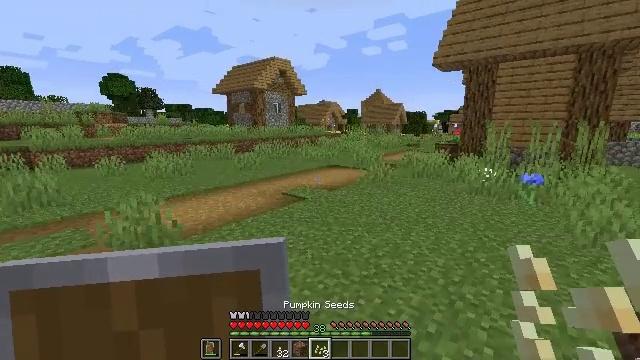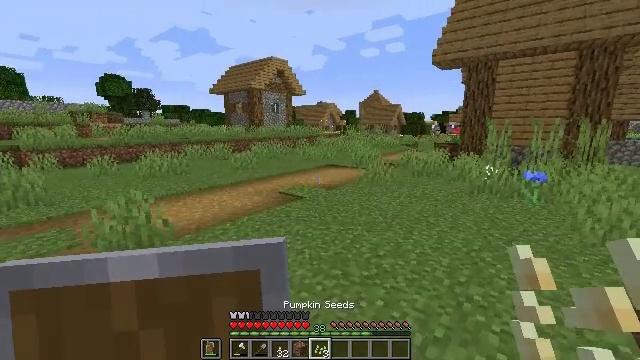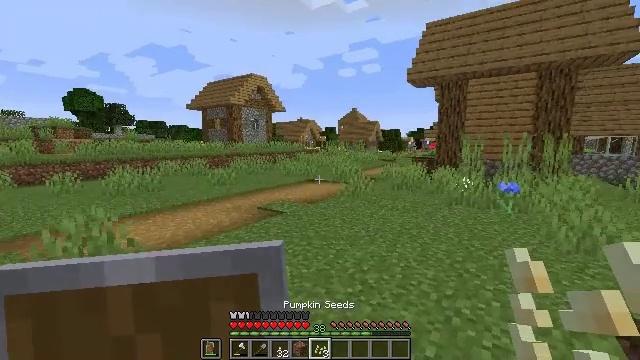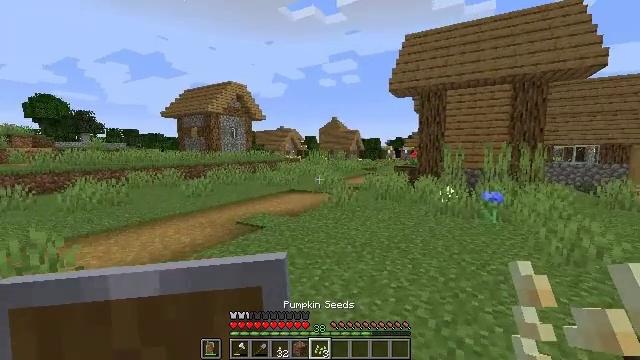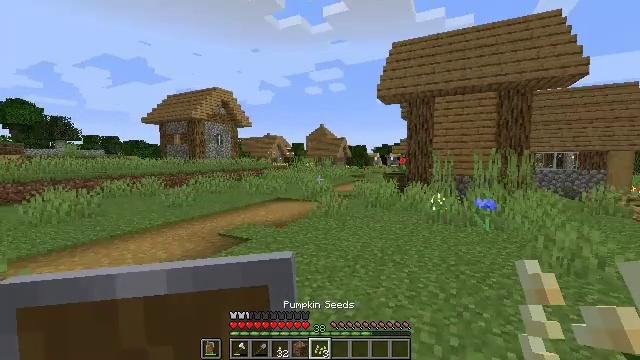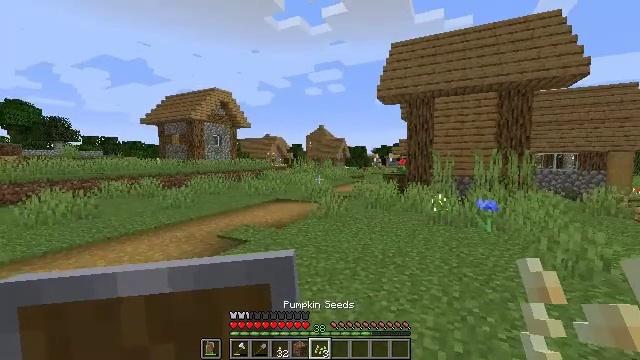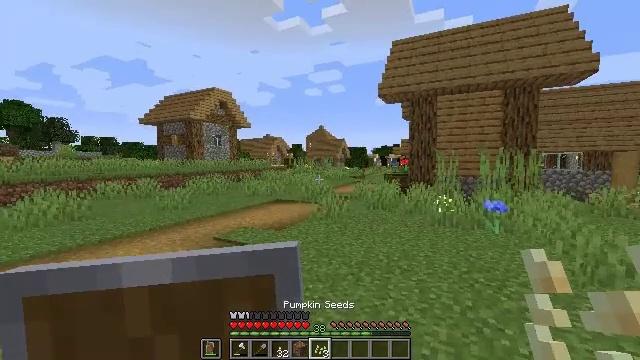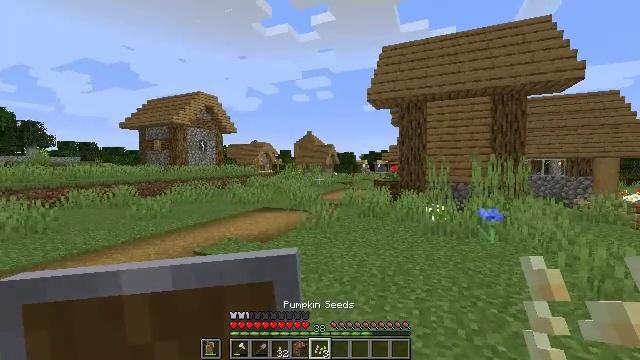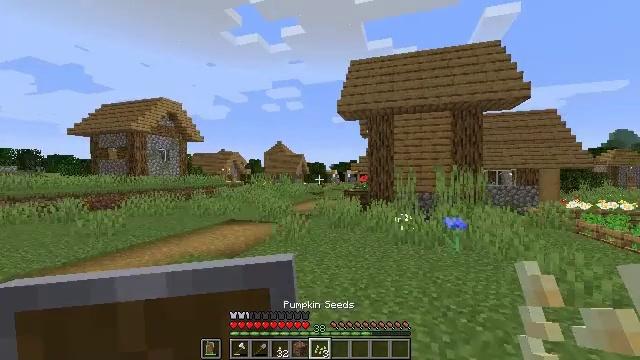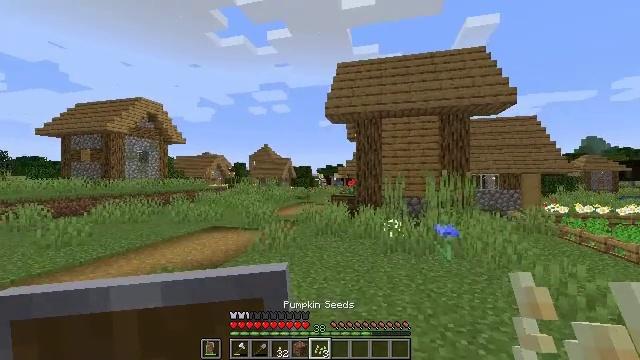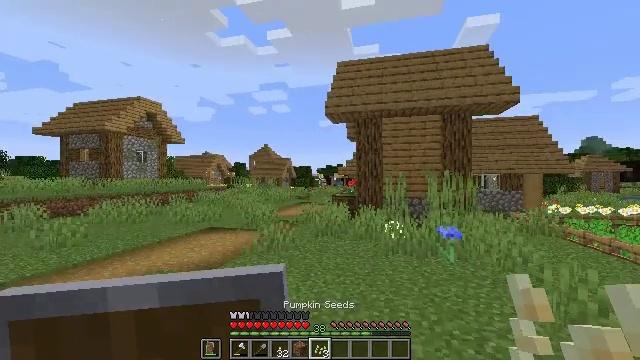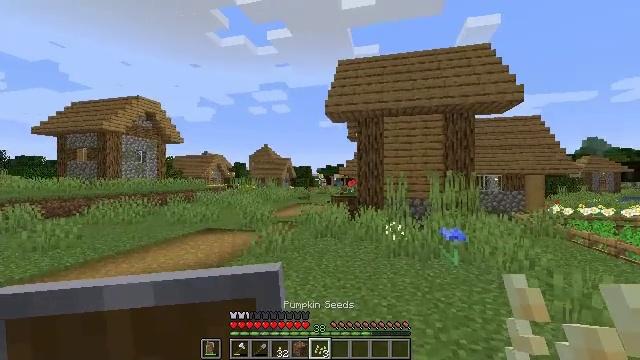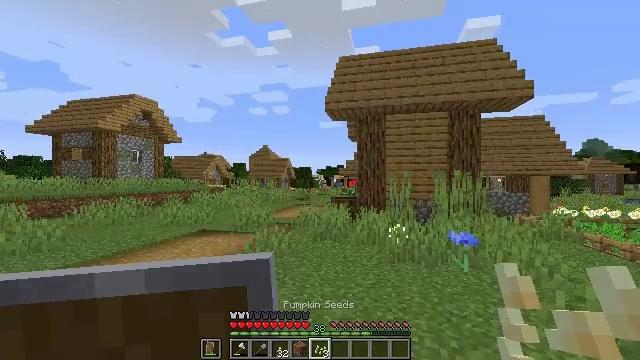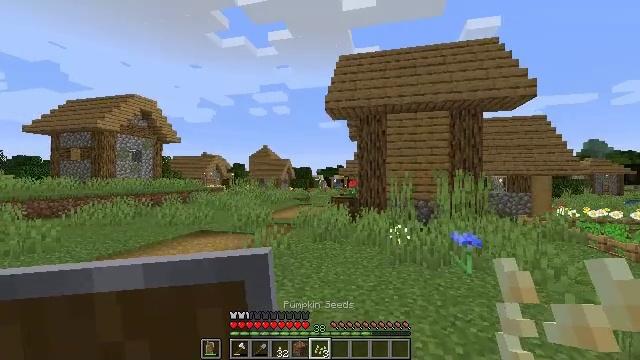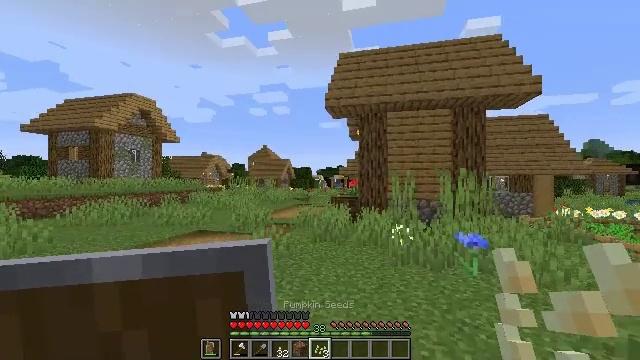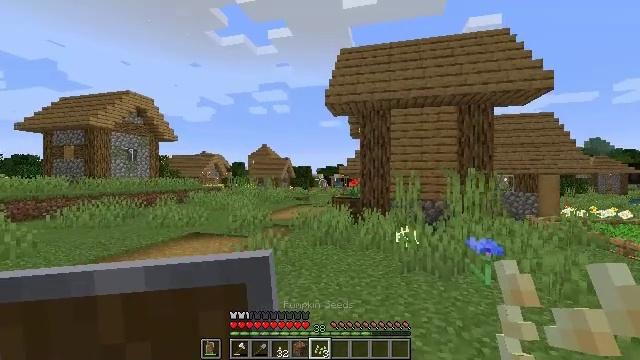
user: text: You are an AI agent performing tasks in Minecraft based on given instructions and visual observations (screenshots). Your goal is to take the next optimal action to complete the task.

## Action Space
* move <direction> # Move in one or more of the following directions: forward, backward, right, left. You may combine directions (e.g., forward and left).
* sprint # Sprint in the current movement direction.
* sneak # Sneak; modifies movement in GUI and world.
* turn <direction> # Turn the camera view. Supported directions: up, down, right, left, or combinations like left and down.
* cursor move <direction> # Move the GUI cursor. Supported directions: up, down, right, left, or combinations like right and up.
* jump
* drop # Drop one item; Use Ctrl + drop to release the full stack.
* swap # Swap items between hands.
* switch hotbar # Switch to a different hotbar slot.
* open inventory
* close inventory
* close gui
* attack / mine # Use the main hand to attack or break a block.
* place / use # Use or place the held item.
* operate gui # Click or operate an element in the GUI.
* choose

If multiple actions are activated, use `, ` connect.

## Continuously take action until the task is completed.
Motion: motion action
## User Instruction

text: Drop pumpkin seeds.
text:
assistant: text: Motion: move forward
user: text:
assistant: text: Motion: move forward, turn right and up
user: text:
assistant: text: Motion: move forward, turn right and up
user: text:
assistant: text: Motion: move forward, turn right and up
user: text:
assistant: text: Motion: move forward
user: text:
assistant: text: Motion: move forward
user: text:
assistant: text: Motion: move forward, turn right and up
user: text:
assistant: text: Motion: move forward, turn right and up
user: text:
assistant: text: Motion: move forward, turn right
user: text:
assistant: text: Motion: move forward
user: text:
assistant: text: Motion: move forward
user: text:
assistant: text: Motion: move forward
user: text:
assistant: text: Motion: move forward
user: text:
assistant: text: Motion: move forward
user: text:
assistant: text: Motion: move forward
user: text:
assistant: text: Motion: move forward
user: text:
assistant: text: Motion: move forward
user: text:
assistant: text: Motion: move forward
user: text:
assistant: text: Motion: move forward
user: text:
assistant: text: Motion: move forward
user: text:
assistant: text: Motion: move forward
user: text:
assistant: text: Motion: move forward
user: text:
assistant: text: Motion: move forward
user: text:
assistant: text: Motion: move forward
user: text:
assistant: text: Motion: move forward
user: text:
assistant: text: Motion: move forward
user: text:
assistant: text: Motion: move forward
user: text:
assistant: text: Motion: move forward
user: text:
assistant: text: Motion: move forward
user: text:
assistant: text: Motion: move forward